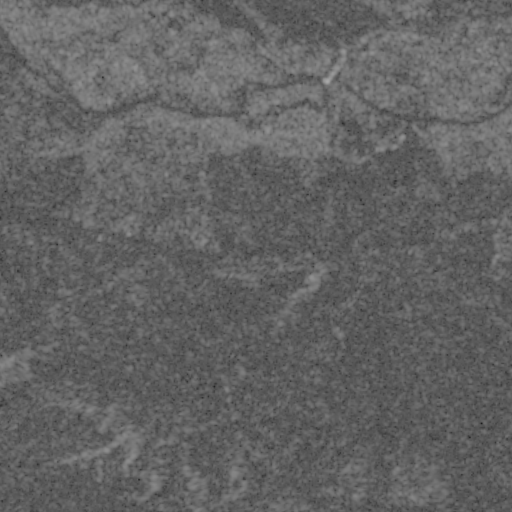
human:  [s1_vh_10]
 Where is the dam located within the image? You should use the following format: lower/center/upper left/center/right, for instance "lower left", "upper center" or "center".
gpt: The dam is located in the upper right of the image.
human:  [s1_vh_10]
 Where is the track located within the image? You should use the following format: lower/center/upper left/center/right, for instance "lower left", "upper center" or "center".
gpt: There is no track in the image.

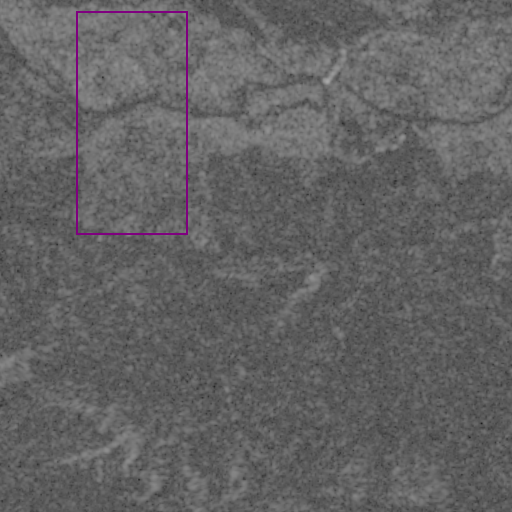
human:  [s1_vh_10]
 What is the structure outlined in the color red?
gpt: There is no red outline.
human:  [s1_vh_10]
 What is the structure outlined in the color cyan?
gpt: There is no structure outlined in cyan.